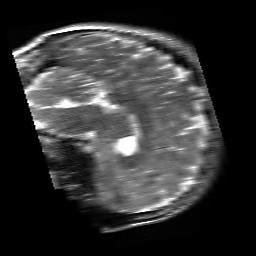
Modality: T2w
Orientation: sagittal
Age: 22
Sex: male
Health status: healthy
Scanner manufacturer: siemens
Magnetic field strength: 3 T
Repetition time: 4.01 s
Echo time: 0.116 s